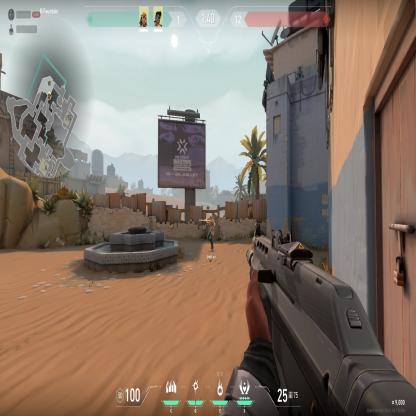
Label: teammate